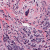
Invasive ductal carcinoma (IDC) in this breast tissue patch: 1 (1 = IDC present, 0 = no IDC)